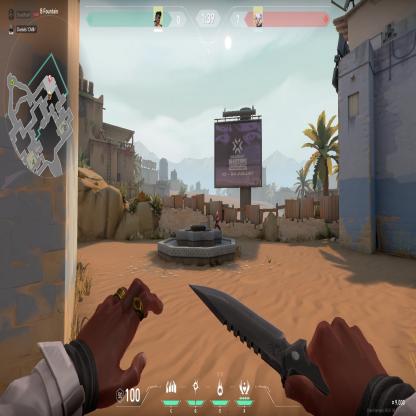
Label: enemy